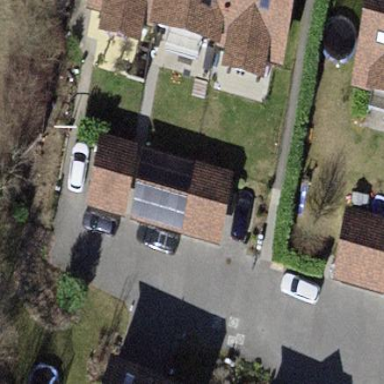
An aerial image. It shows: Garage.